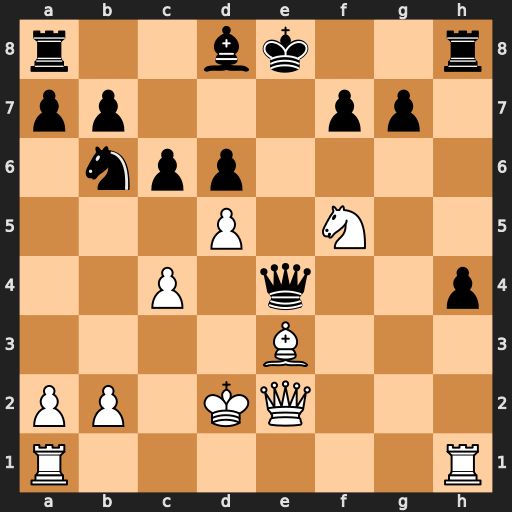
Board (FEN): r2bk2r/pp3pp1/1npp4/3P1N2/2P1q2p/4B3/PP1KQ3/R6R
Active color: w
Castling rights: kq
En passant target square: -
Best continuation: Nxd6+ Kf8 Nxe4